Aerial crown-view tile of a tropical tree (Barro Colorado Island, Panama), acquired 20241112:
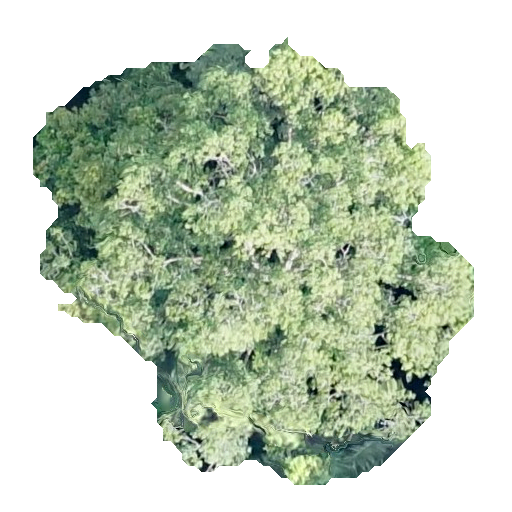
Species: Ocotea leptobotra
GBIF accepted scientific name: Ocotea leptobotra
Crown area: 211.278 m²